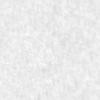
Label: no_change